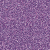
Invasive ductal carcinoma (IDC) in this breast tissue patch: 1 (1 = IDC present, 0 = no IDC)